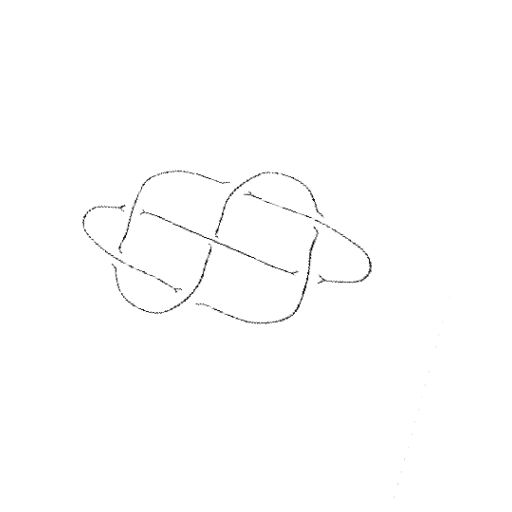
Crossing number: 7